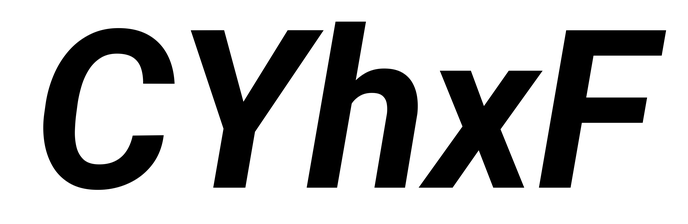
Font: Roboto-Italic_Bold_Italic